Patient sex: M
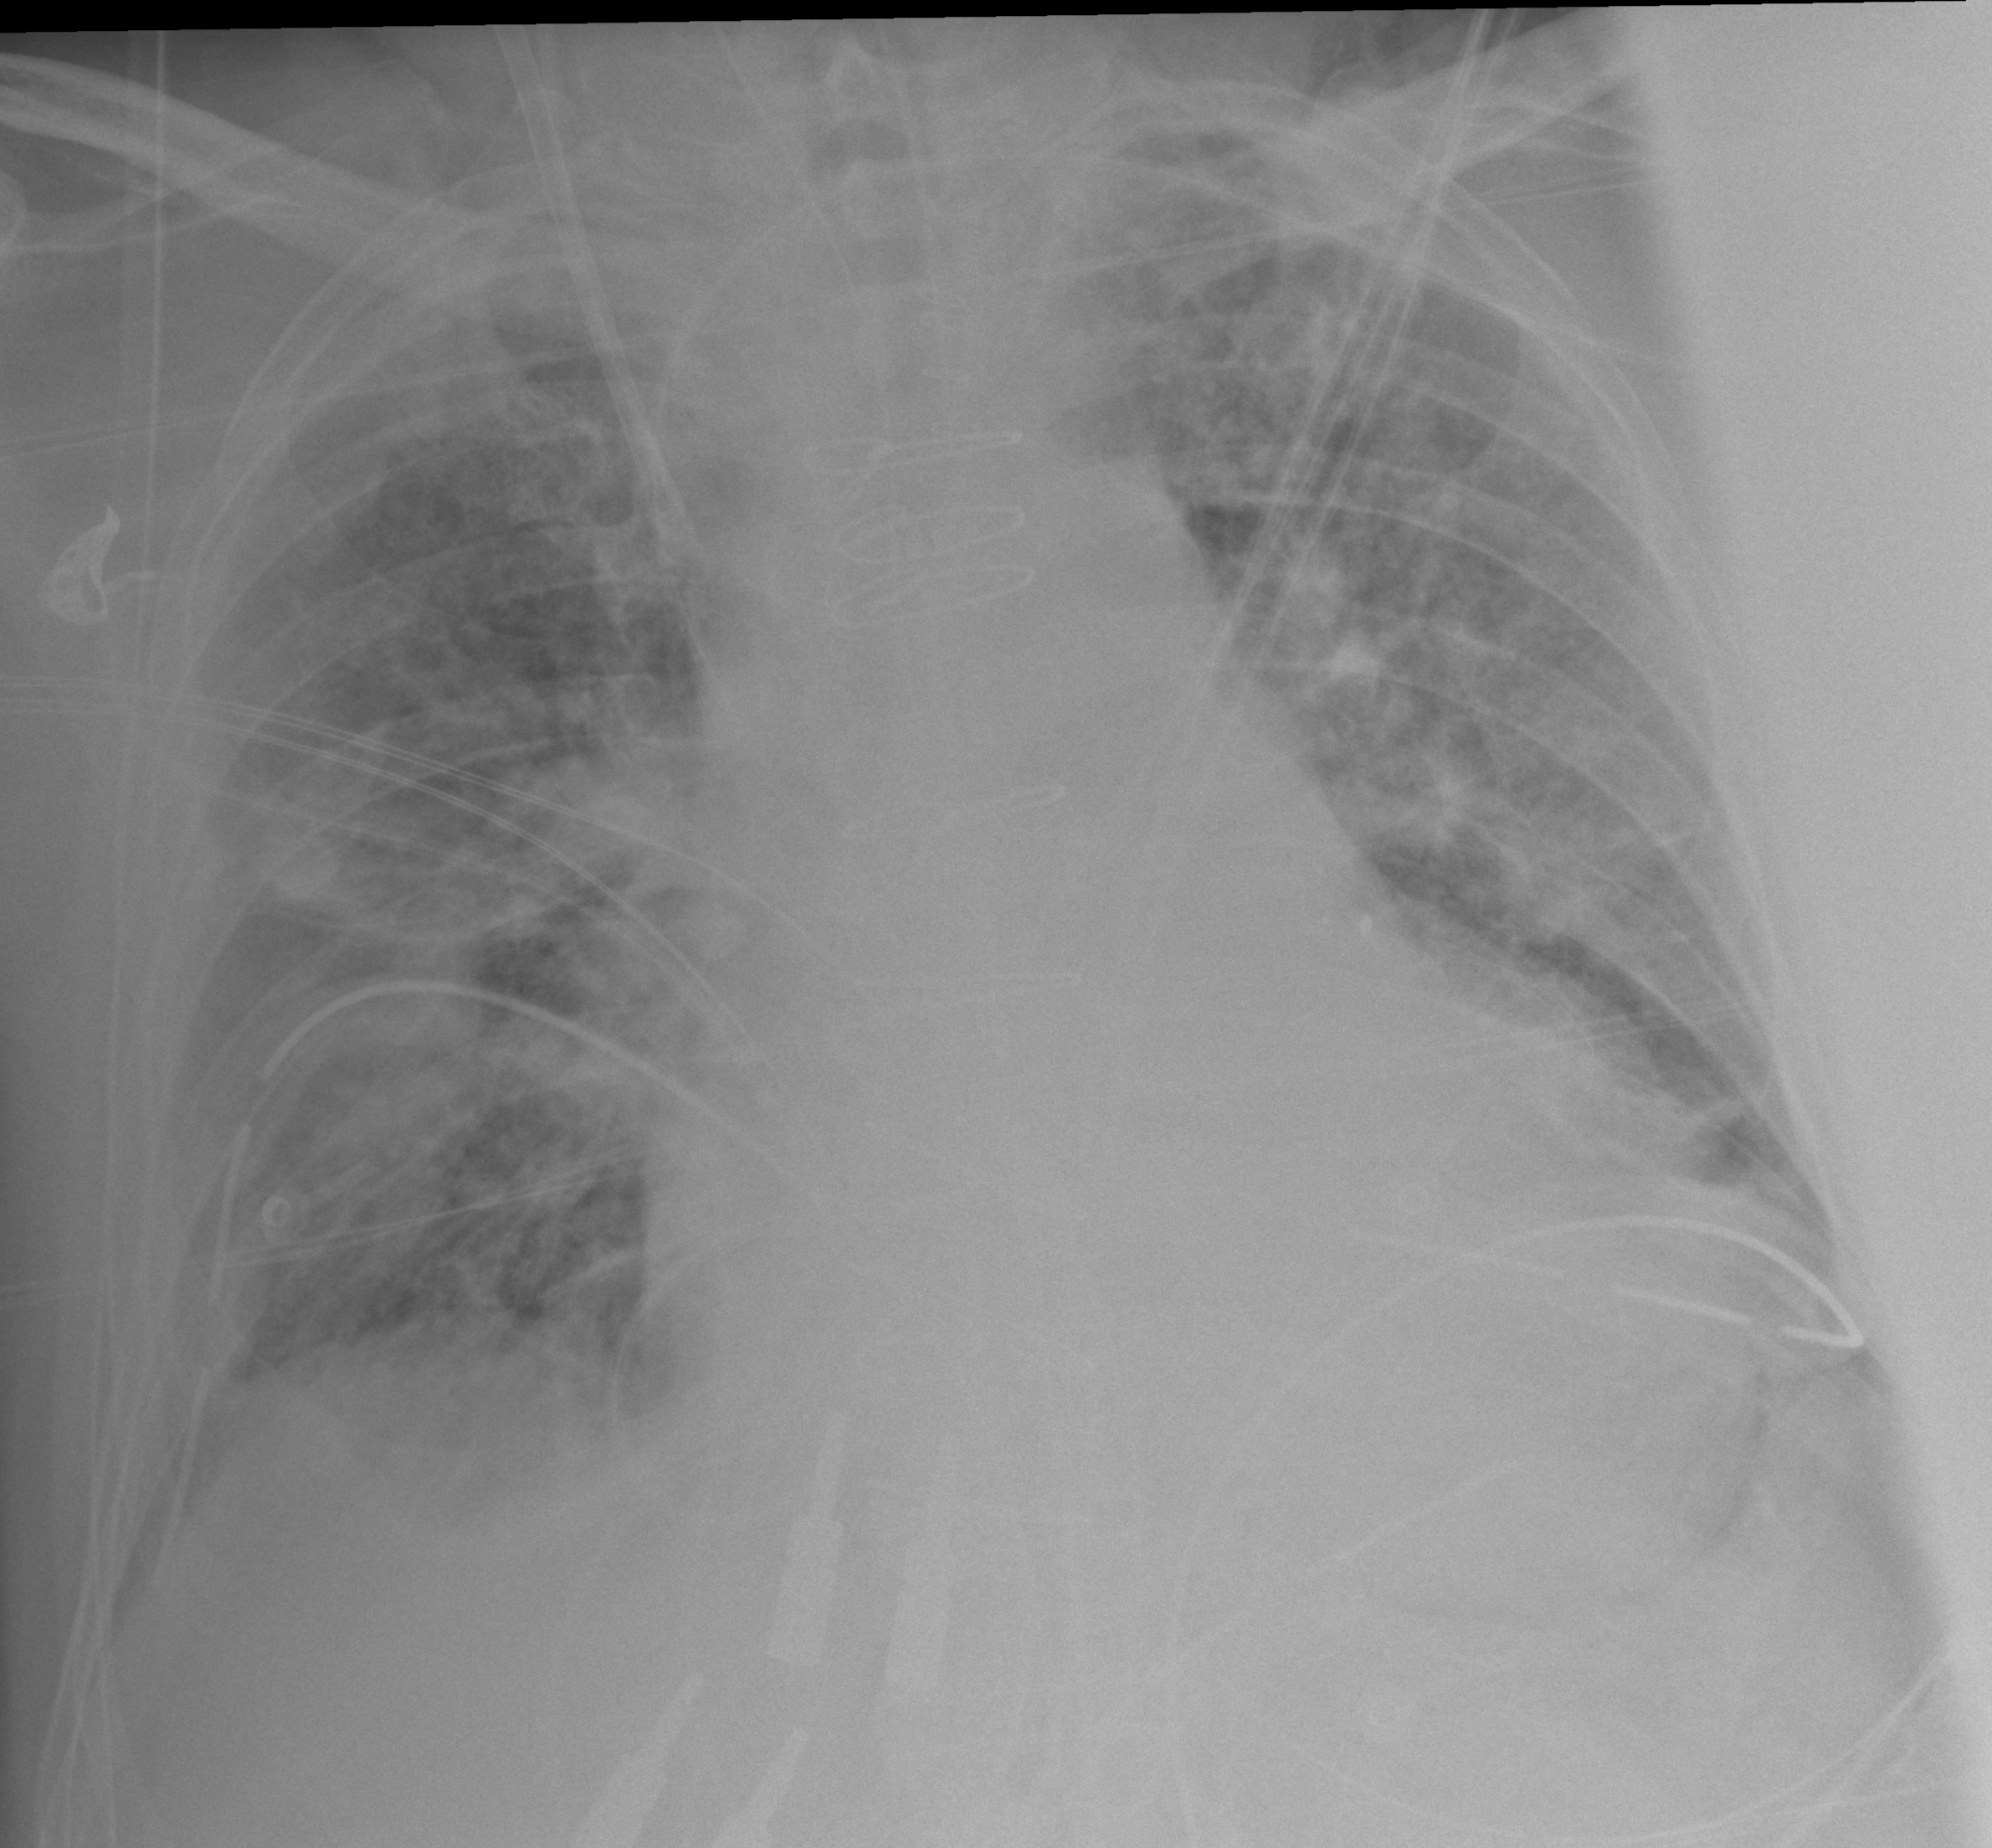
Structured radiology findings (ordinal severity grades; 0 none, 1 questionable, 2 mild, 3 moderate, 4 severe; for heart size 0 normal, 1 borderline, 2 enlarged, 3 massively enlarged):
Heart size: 2
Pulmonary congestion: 2
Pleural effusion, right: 1
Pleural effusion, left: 0
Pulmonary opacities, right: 2
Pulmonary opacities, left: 2
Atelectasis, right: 2
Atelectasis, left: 2